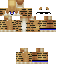
A female animal skin with medium skin, wearing brown long hair dressed in a blue robe top and brown pants, featuring a closed mouth.